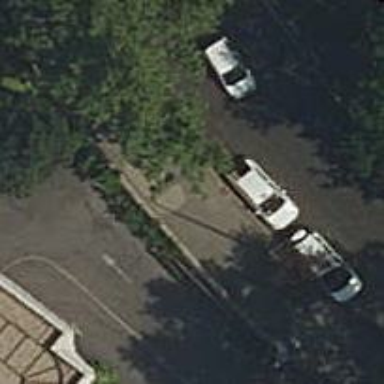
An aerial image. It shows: Taxi stand.